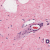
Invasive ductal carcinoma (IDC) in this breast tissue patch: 0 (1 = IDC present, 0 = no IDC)